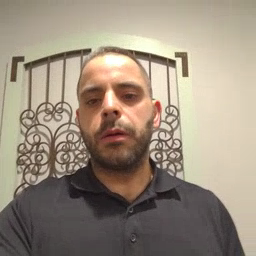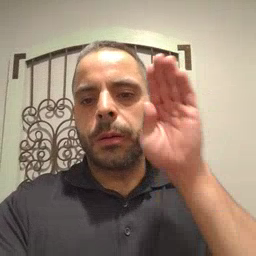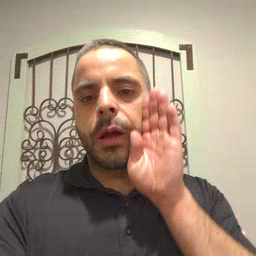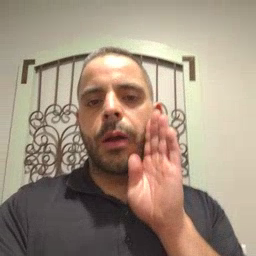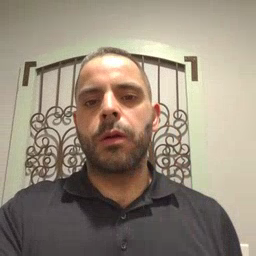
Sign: brown